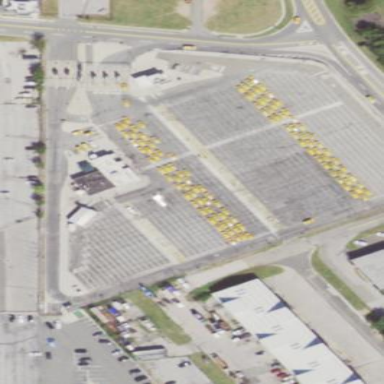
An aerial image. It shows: Taxi depot.